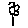
Label: flower